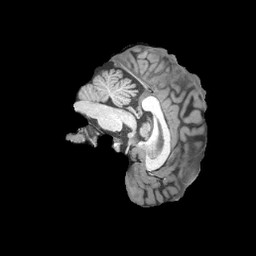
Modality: T1w
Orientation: sagittal
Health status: healthy